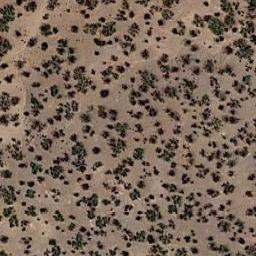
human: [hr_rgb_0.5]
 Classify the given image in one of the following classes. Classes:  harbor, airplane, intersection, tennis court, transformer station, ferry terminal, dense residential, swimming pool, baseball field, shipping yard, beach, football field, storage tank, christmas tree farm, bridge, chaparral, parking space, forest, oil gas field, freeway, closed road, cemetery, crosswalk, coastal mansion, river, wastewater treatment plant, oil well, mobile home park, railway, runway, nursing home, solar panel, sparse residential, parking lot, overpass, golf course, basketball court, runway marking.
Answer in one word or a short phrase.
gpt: chaparral